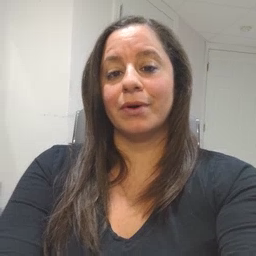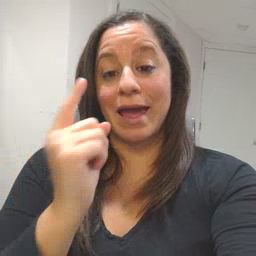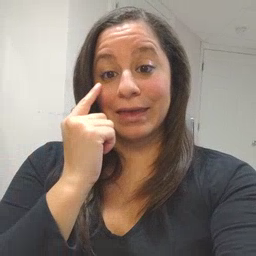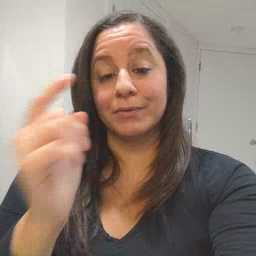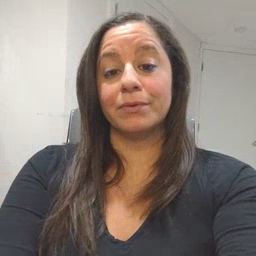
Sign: eye